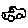
Label: car